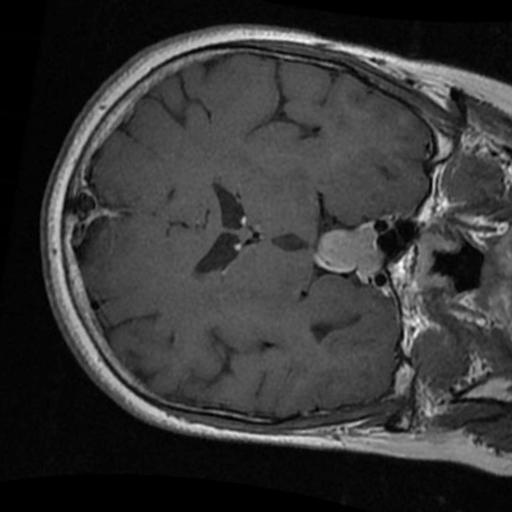
Label: brain_tumor